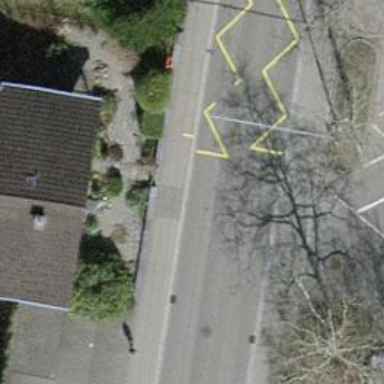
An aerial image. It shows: Trolleybus stop position for public transport.